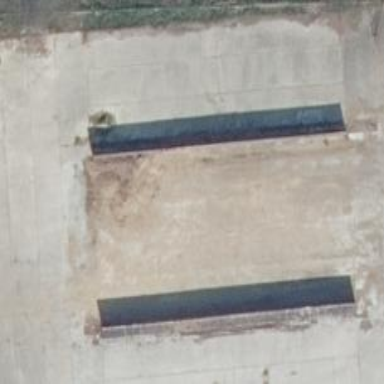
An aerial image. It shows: Bunker silo.